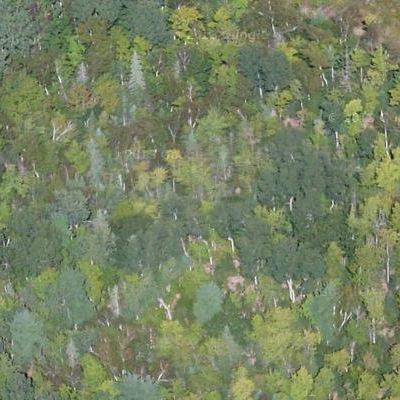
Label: Forest